Question: I think I know the issue with this, but I do not know how to approach it properly so I am hoping someone here has had a similar issue and managed to fix it some how. What I have is a table with a few columns all of which work as far as sorting goes except one. below is a screen capture of that column and its sorting at work.

as you can see it does not sort according to alpha-numeric logic. My assumption is that some of the names have characters in them such as comma's parentheses, brackets, and so on. So that said, how would I tackle this issue so I can sort this alpha-numericly using the datatables plugin? Idea's?
****EDIT****
This is the code I am working with, works for everything but this one column..
'''
jQuery.fn.dataTableExt.oSort['num-asc'] = function(a,b) {
var x = a.replace( /<.*?>/g, "" );
var y = b.replace( /<.*?>/g, "" );
x = parseFloat( x );
y = parseFloat( y );
return ((x < y) ? -1 : ((x > y) ? 1 : 0));
};
jQuery.fn.dataTableExt.oSort['num-desc'] = function(a,b) {
var x = a.replace( /<.*?>/g, "" );
var y = b.replace( /<.*?>/g, "" );
x = parseFloat( x );
y = parseFloat( y );
return ((x < y) ? 1 : ((x > y) ? -1 : 0));
};
$(document).ready(function() {
$('#ledger').dataTable({
bAutoWidth: false,
bJQueryUI : true,
bProcessing: true,
bServerSide: false,
sPaginationType: "full_numbers",
bStateSave : false,
bUseRendered: false,
iDisplayLength: ${entriesValue},
sDom: mw.superadmin.datatable.relatedListDom,
aLengthMenu: mw.superadmin.datatable.relatedListLengthMenu,
aaSorting: [[0,'asc']],
aoColumns: [
null,
{ "iDataSort": 2},
{ "bVisible": false, "sType": "num"},
{ "iDataSort": 4, "bSortable": true },
{ "bVisible": false, "sType": "num"}
]
});
'''
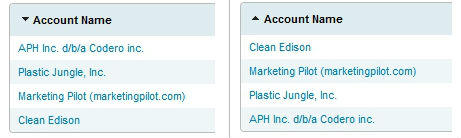
Answer: Since you're showing a link, I'm guessing you're using a custom render function?
If that's the case, in your column definition set the following:
'''
"bUseRendered": false
'''
That'll make the table sort on the data, and not the rendered output.